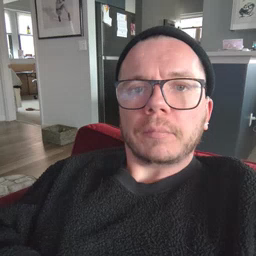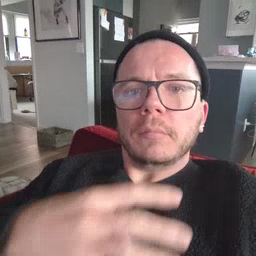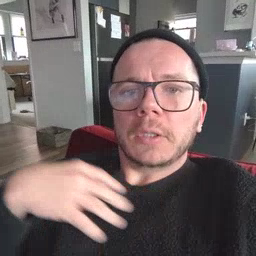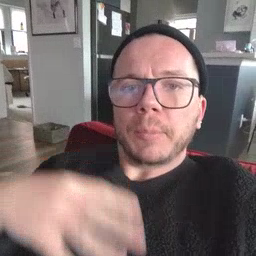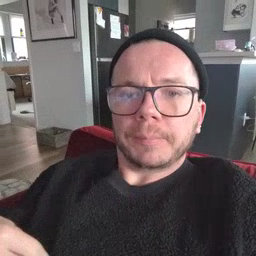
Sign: zebra